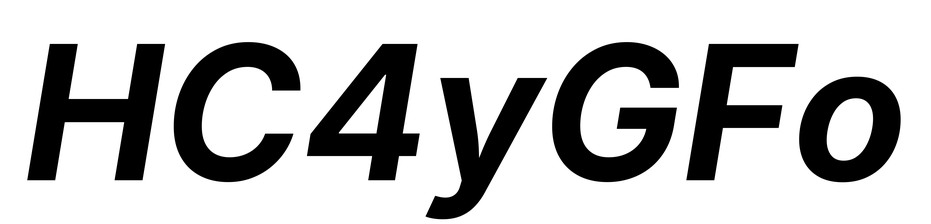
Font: Inter-Italic_Bold_Italic